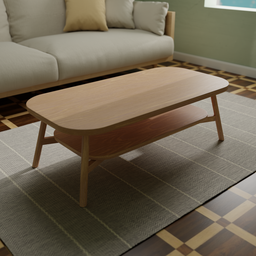
Label: furniture